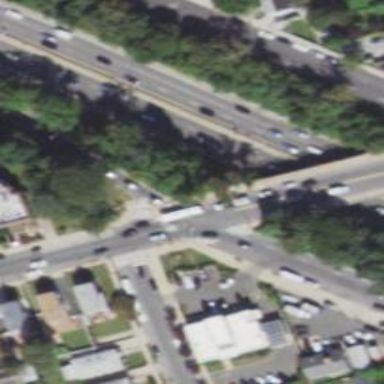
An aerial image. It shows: Marked road crossing.